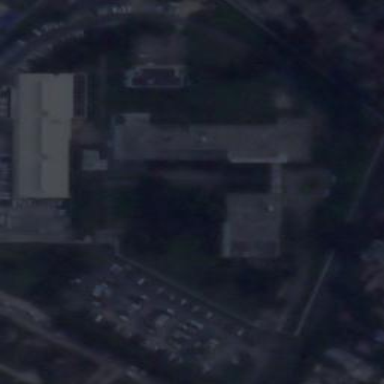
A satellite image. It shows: Building.